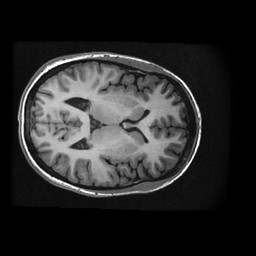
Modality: T1w
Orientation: axial
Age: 24
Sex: female
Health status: healthy
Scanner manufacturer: ge
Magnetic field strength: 3 T
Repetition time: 0.008328 s
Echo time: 0.003104 s